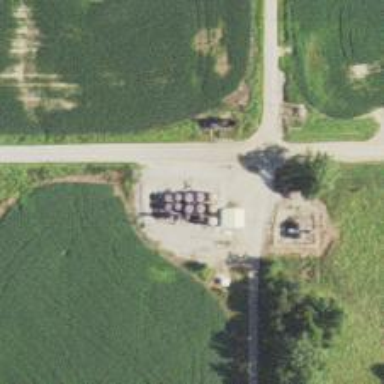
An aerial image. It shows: Storage tank with man-made structure.